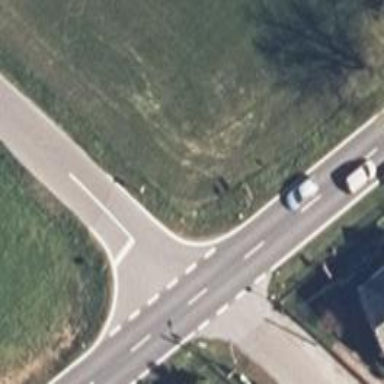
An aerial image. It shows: Stop road.